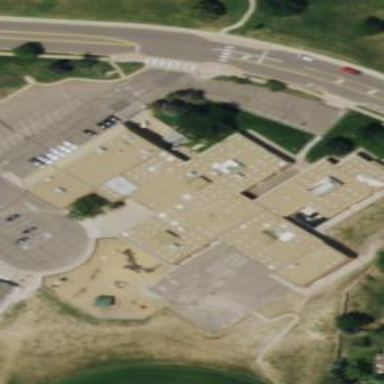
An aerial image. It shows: School building.